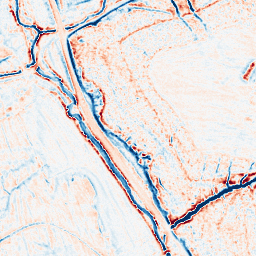
Category: multiscale
Decomposition family: dog_multiscale
Decomposition parameters: sigma_ratio: 1.6
n_scales: 3
base_sigma: 0.5
Upsampling method: regularized
Upsampling parameters: scale: 4
lambda_reg: 0.001
Upsampling scale: 4